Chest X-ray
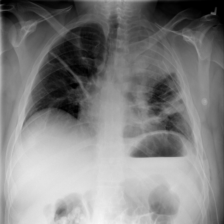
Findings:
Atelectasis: positive
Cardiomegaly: negative
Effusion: positive
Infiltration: negative
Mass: positive
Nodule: positive
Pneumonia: negative
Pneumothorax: negative
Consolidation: negative
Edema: negative
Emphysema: negative
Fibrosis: negative
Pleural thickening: negative
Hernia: negative